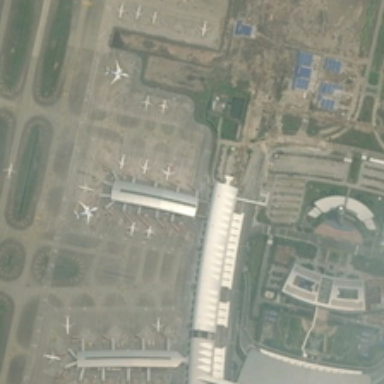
Some planes are parked near two terminals in an airport .